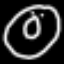
Label: donut